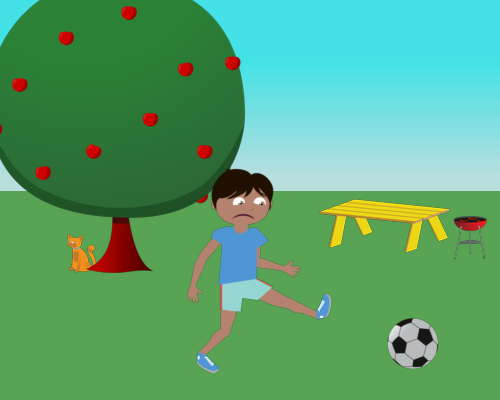
to the left is a small apple tree with a cat at the pine to the right is a small yellow bench to a bbq to the right of that up front and center is a sad boy kicking a soccer ball